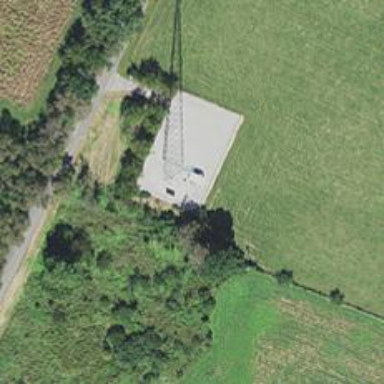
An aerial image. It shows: Communication mast tower.